Field crop: maize
Growth stage: 2
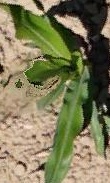
Species: maize